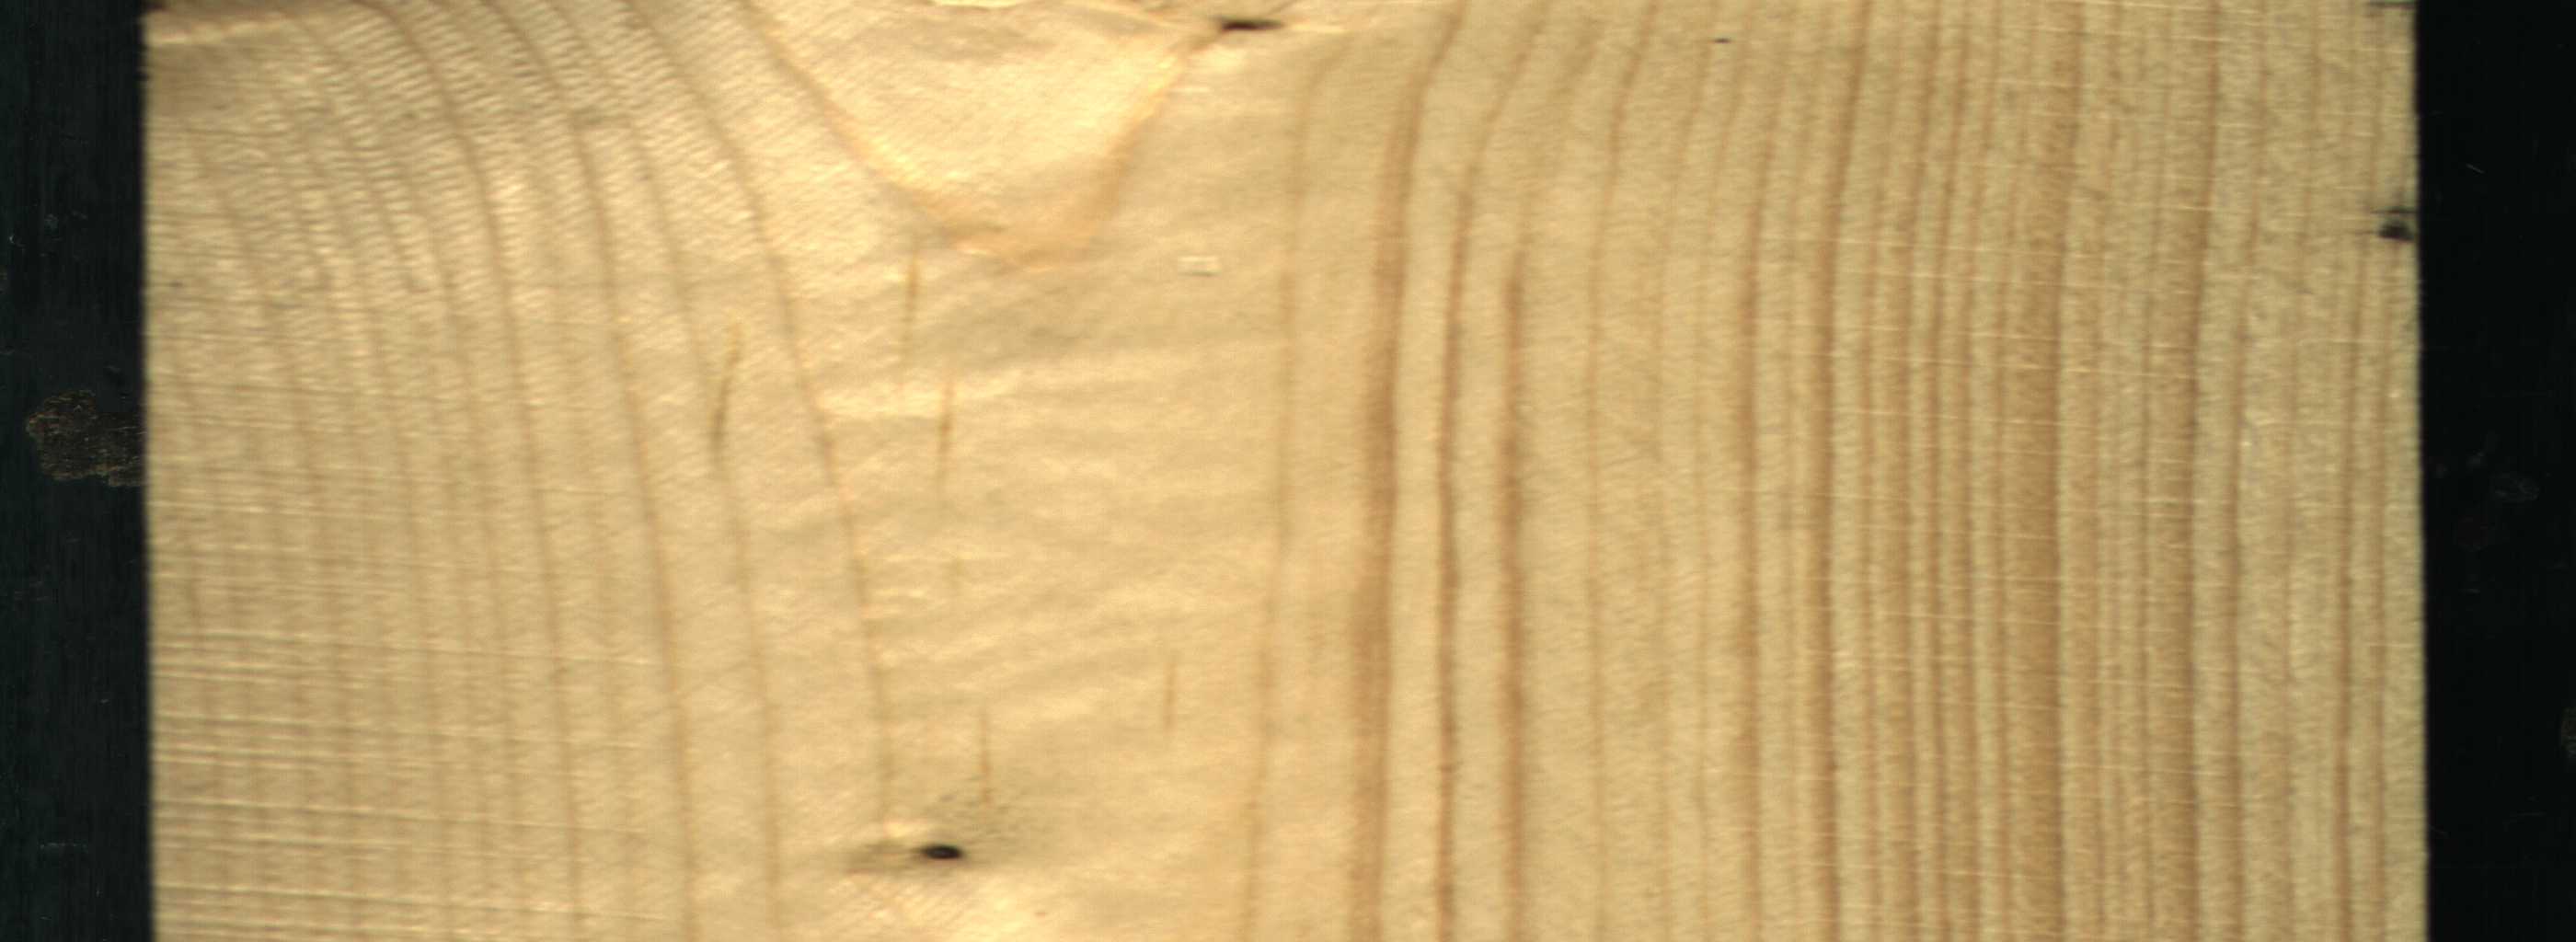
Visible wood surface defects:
Dead_Knot
Live_Knot